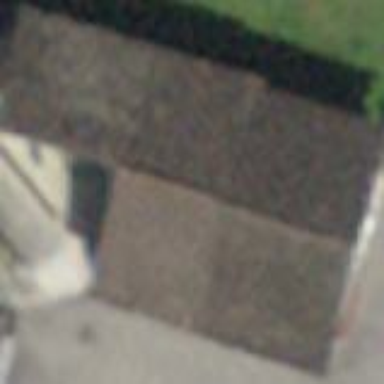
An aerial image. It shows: Shed.